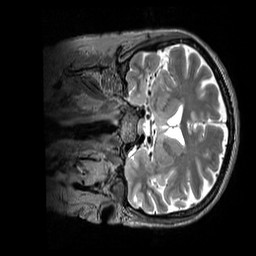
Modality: T2w
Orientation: coronal
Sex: female
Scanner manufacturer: siemens
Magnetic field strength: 3 T
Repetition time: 3.2 s
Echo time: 0.409 s